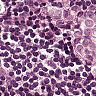
Metastatic tissue present: yes